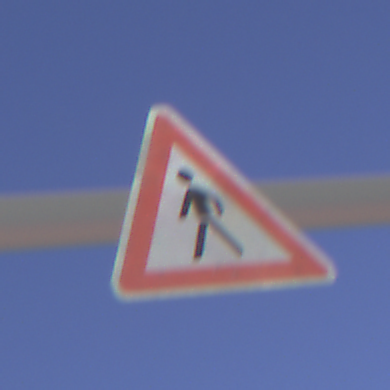
Verkehrszeichen: FussgaengerRechts
Umgebung: Outdoor, Nature
Tageszeit: Midday
Wetter: Clear
Licht: Natural
Jahreszeit: NotSpecified
Kontrast: HighContrast